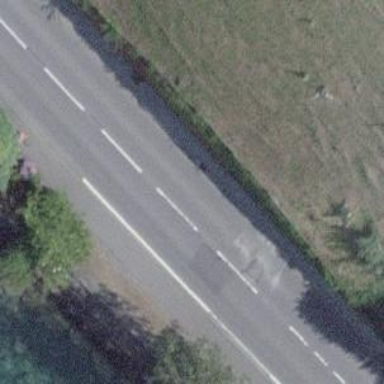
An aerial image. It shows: Primary highway with asphalt surface. There are sidewalks on both sides of the road.